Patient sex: F
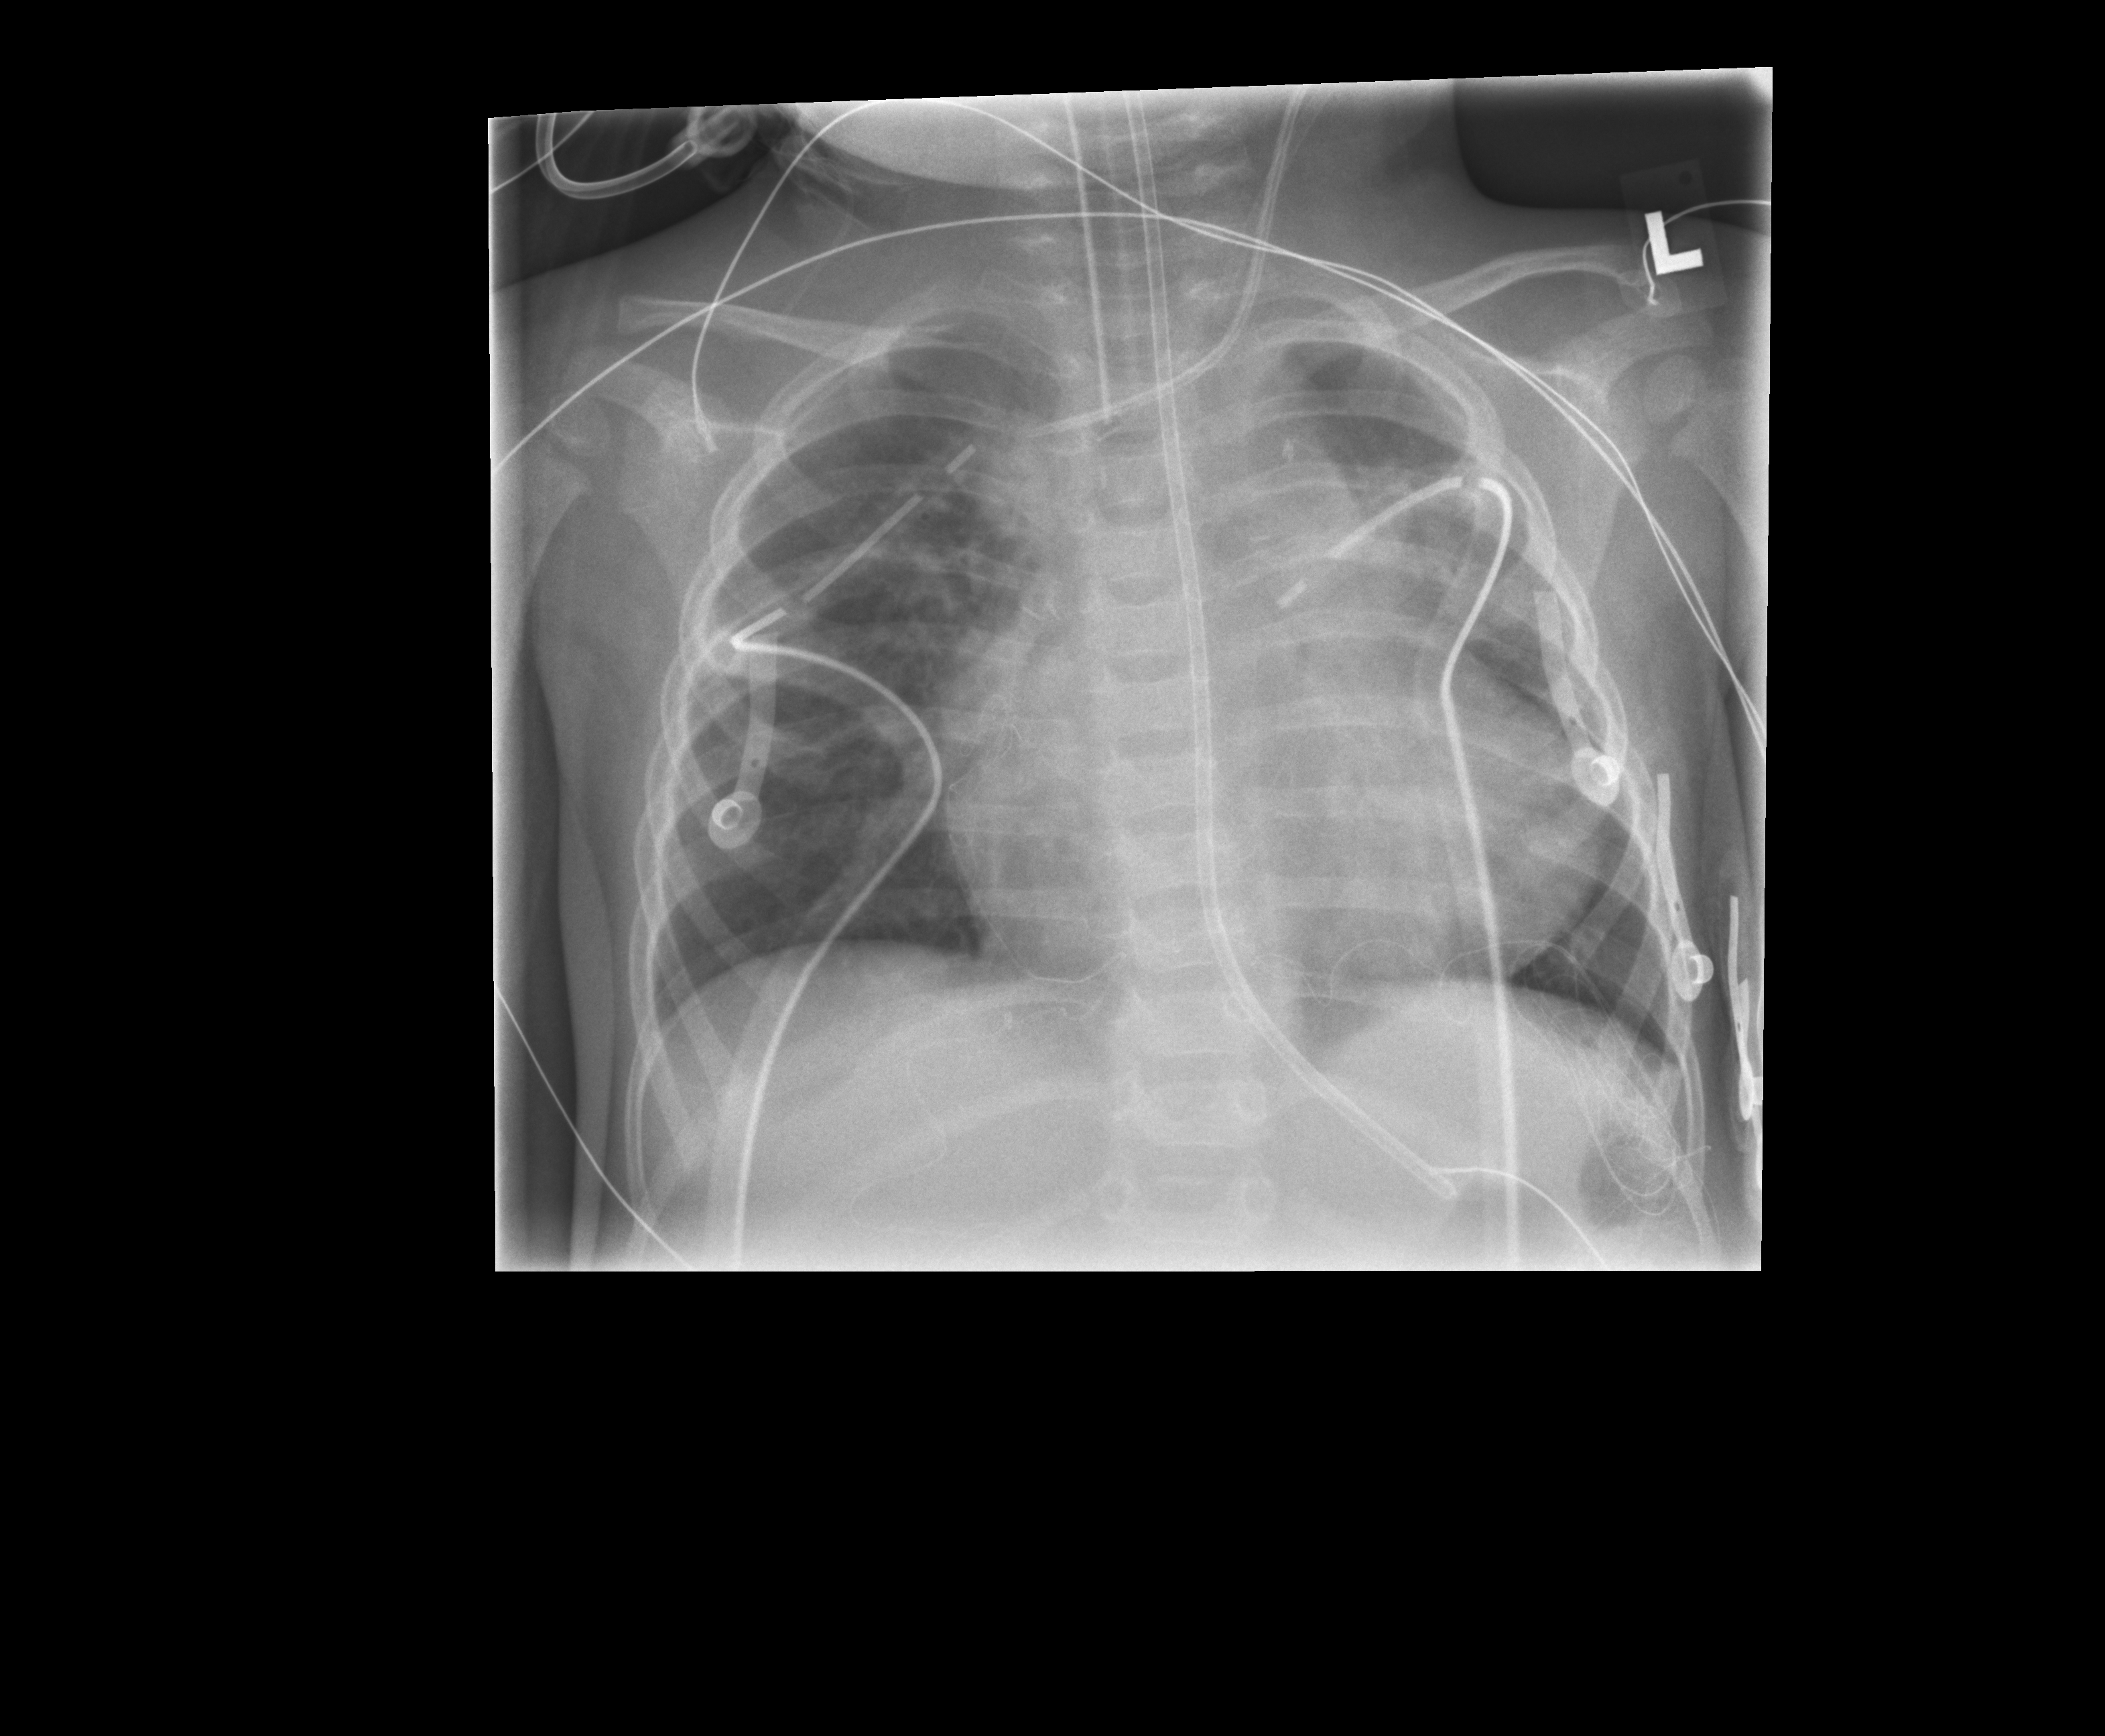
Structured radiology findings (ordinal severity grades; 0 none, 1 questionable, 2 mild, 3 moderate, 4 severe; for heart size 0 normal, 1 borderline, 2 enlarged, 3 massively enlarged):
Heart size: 2
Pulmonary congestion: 1
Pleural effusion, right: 0
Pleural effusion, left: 0
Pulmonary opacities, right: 0
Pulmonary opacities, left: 0
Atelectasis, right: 0
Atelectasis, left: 0